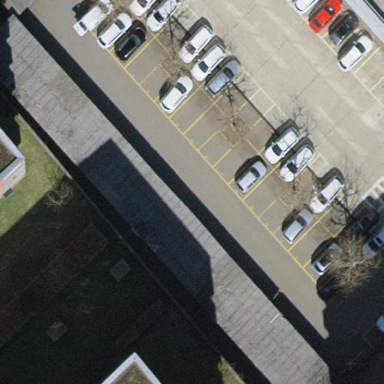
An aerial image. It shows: Garage building.